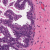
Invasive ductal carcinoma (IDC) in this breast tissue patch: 0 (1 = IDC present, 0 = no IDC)